Question:
I'm trying to create <URL>. Basically the orange '18' you see in the grid means 18% usage between 11am and 12pm on Tuesday. So that's why the hours along the top are best on the edges of the table cell, not in the middle of the cell. That way it's showing the data representing usage over a one hour time range.
I have basically applied a basic hack and right aligned the hours along the top so they kinda look like they're inbetween the cells. This isn't perfect as you can see.
What I want to do is actually have the hours along the top centered nicely between the data cells. I think I could do it with a fixed size column widths, but the table needs to stretch to 100% of the page width and the column widths a percentage. Then it's scalable down to a smaller browser.
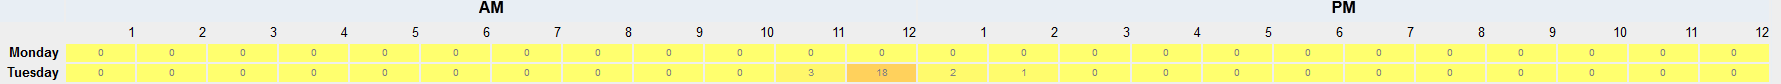
Answer: To have the first row truly centered between the bottom cells with a single table you can use colspan + widths in percentages without using positioning. That way it will be fluid, it will work with any font, and it won't get screwed when you use 2 digit numbers.
HTML:
'''
<table border="0" cellpadding="0" cellspacing="0">
<tbody>
<tr>
<td>&nbsp;</td>
<th colspan="2">1</th>
<th colspan="2">1</th>
<th colspan="2">1</th>
<th colspan="2">1</th>
<th colspan="2">1</th>
<td>&nbsp;</td>
</tr>
<tr>
<td colspan="2">0</td>
<td colspan="2">0</td>
<td colspan="2">0</td>
<td colspan="2">0</td>
<td colspan="2">0</td>
<td colspan="2">0</td>
</tr>
</tbody>
</table>
'''
CSS:
'''
table {
text-align: center;
width: 70%;
}
table td {
width:8.33%; // 100% divided by (double the number of bottom cells)
}
table th {
width:16.66%; // 200% divided by (double the number of bottom cells)
}
table td[colspan="2"] {
background:yellow;
}
table td,
table th {
outline:1px solid tan;
}
'''
Demo: <URL>